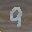
Label: 9